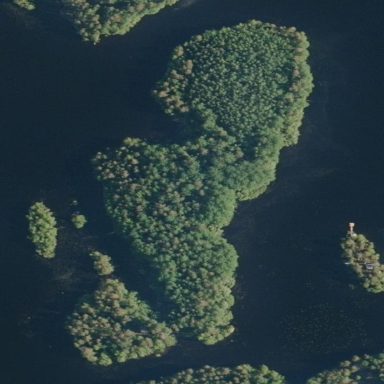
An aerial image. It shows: Island.